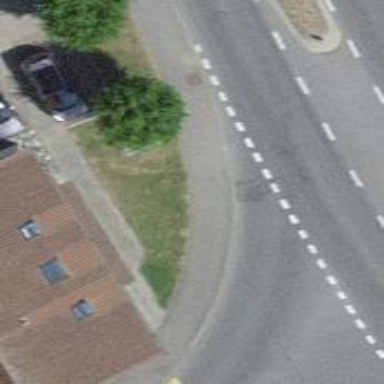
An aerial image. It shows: Sidewalk.